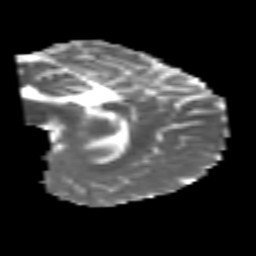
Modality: MD
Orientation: sagittal
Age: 25
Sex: male
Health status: healthy